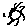
Label: sun